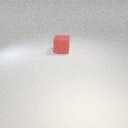
large red rubber cube